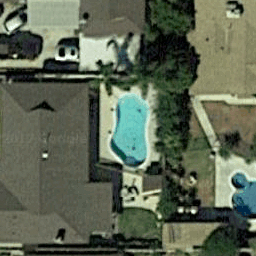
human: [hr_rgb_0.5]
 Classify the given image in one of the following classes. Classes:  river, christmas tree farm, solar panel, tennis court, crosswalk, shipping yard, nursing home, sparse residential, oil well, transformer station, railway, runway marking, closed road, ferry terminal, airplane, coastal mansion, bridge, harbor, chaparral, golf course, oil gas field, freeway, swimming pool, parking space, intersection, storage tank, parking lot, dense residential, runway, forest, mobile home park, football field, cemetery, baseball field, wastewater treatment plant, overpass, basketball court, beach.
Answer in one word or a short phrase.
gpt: swimming pool